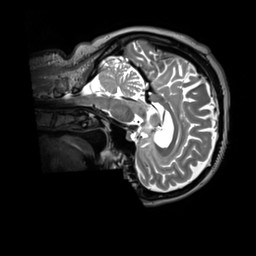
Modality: T2w
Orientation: sagittal
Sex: female
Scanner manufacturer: siemens
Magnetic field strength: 3 T
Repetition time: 3.2 s
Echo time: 0.409 s